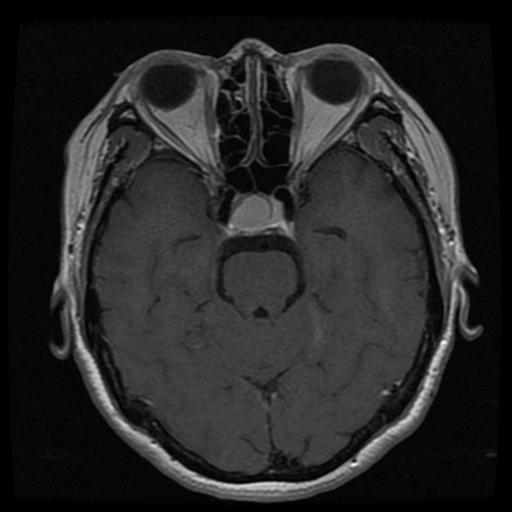
Label: pituitary